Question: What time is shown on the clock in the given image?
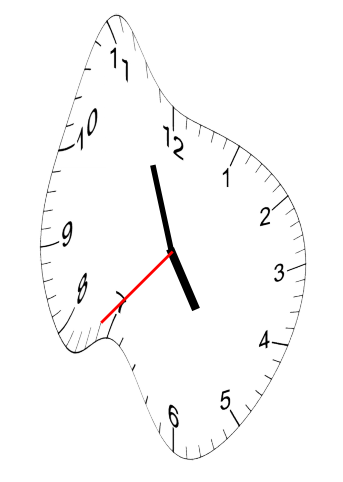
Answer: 04:56:37